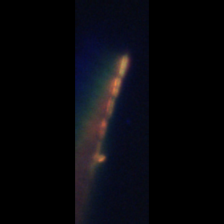
Taxon: Psuedo-nitzschia
Group: Diatoms